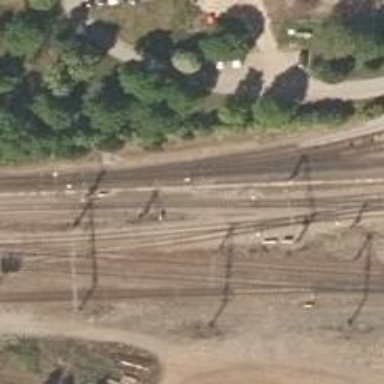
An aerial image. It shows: Railway signal.